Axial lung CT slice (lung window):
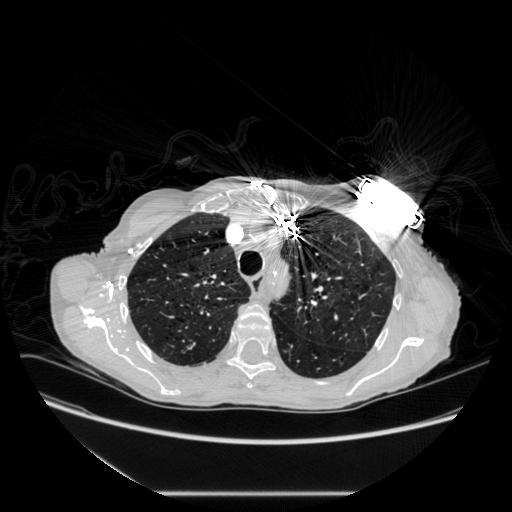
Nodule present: no